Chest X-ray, AP view. Patient: 48 years old, sex F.
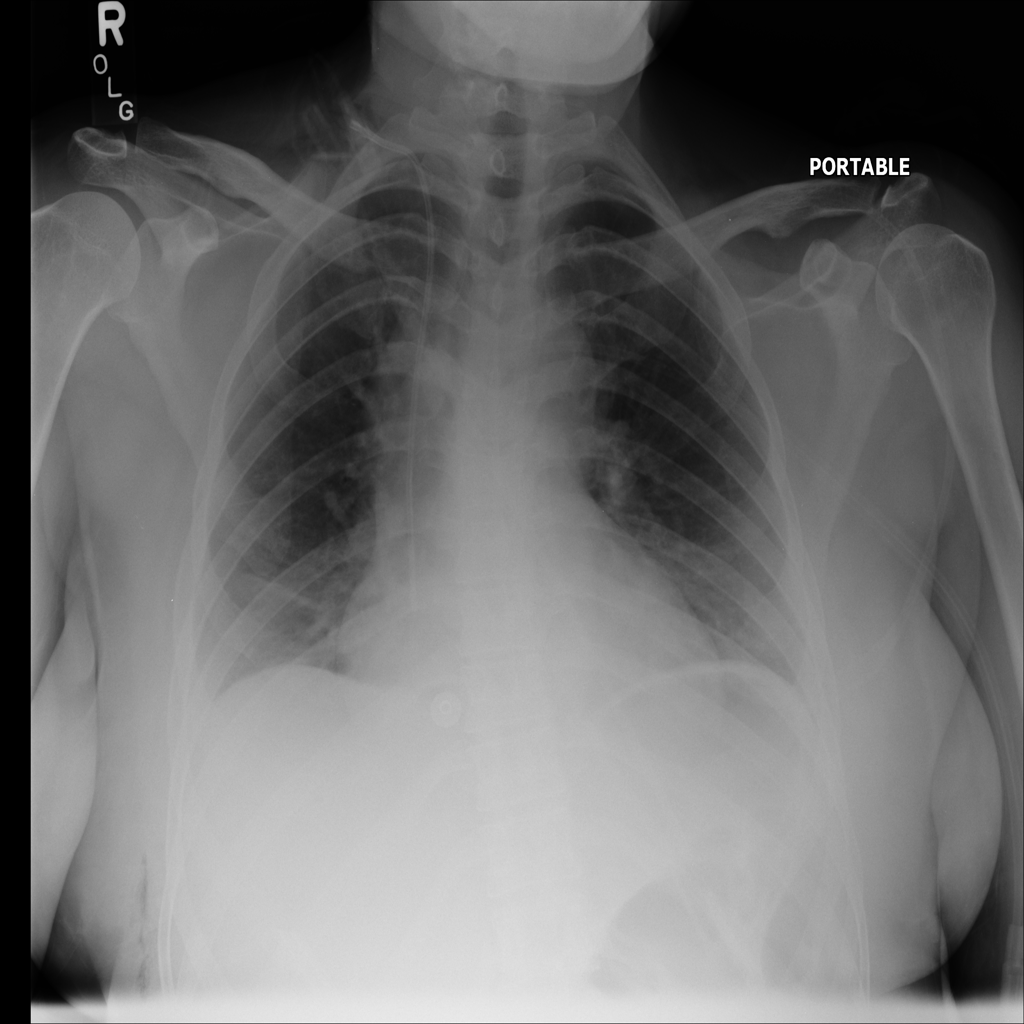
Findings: Atelectasis, Emphysema, Infiltration